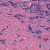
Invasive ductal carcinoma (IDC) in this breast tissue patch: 1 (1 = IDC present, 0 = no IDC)